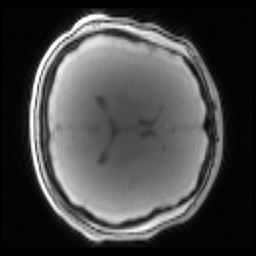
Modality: PDw
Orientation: axial
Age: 16
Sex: female
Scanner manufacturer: siemens
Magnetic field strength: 3 T
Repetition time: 0.25 s
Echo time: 0.00103 s